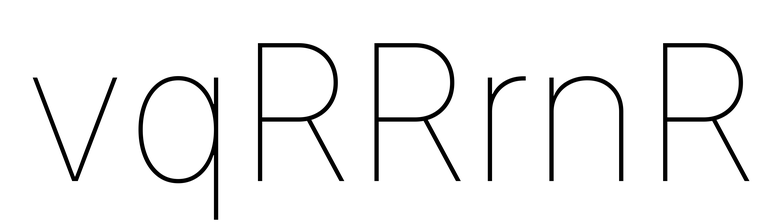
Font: Inter_Thin